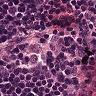
Metastatic tissue present: no